Field crop: maize
Growth stage: 2
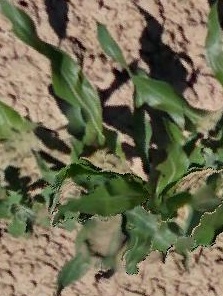
Species: maize